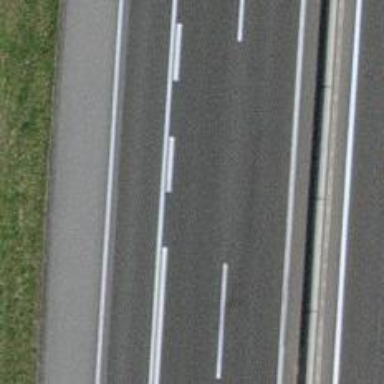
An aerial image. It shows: Motorway junction.